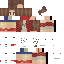
A female human skin with medium skin, wearing brown long hair dressed in a blue hoodie and red pants, featuring a closed mouth.